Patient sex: F
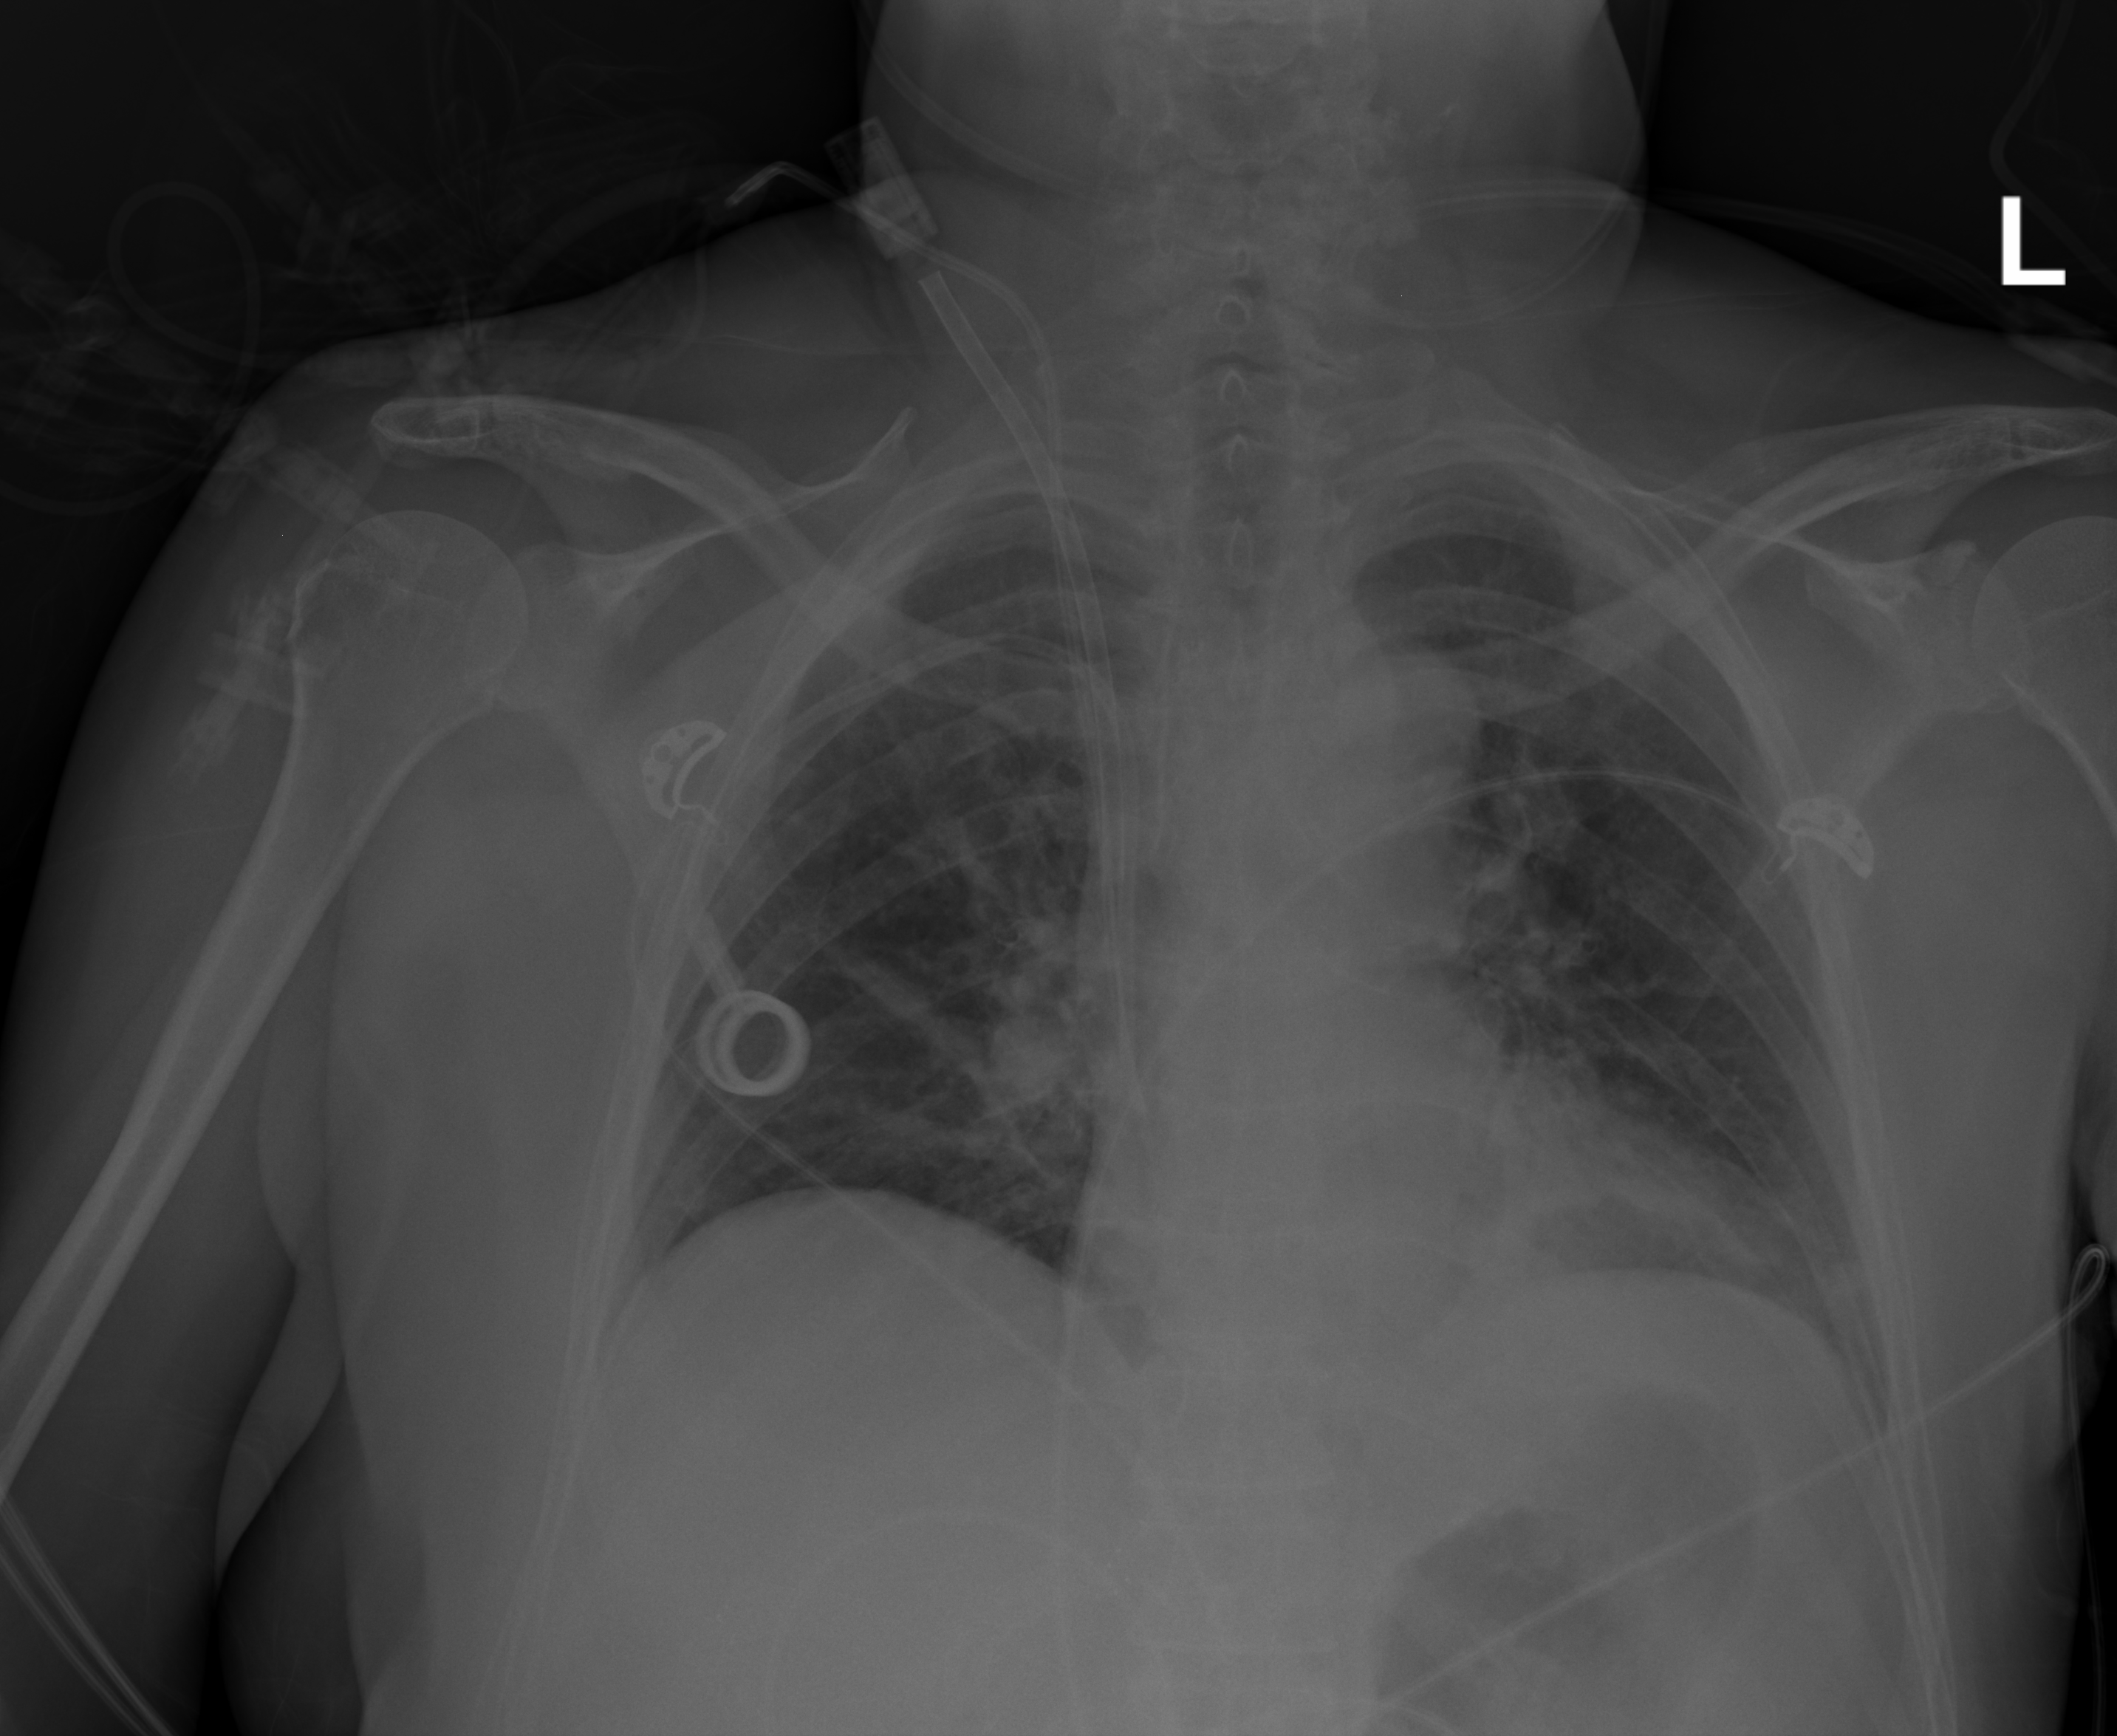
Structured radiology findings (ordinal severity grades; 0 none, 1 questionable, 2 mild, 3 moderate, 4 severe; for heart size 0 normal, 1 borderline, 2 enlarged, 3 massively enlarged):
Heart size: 0
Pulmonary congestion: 2
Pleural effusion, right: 0
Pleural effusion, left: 0
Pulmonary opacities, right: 0
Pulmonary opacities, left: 0
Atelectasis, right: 2
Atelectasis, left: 2